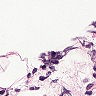
Metastatic tissue present: no